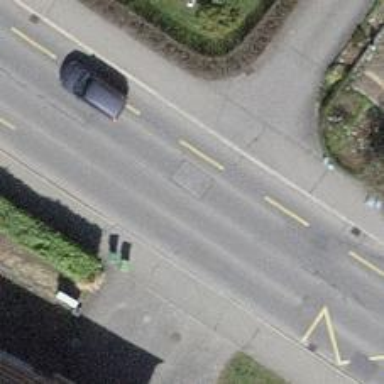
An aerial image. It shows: Tertiary road with shared lane for cyclists on the left.